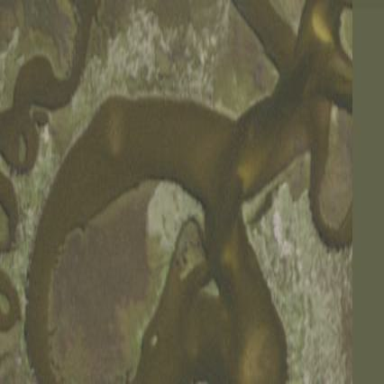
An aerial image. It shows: Saltmarsh wetland.